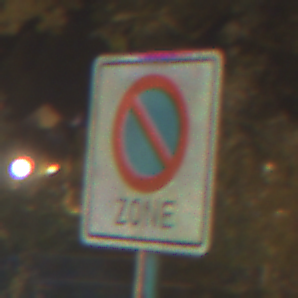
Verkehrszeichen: BeginnEingeschraenktesHalteverbotZone
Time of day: Night
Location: Outdoor (Urban)
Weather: PartlyCloudy
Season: NotSpecified
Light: Artificial